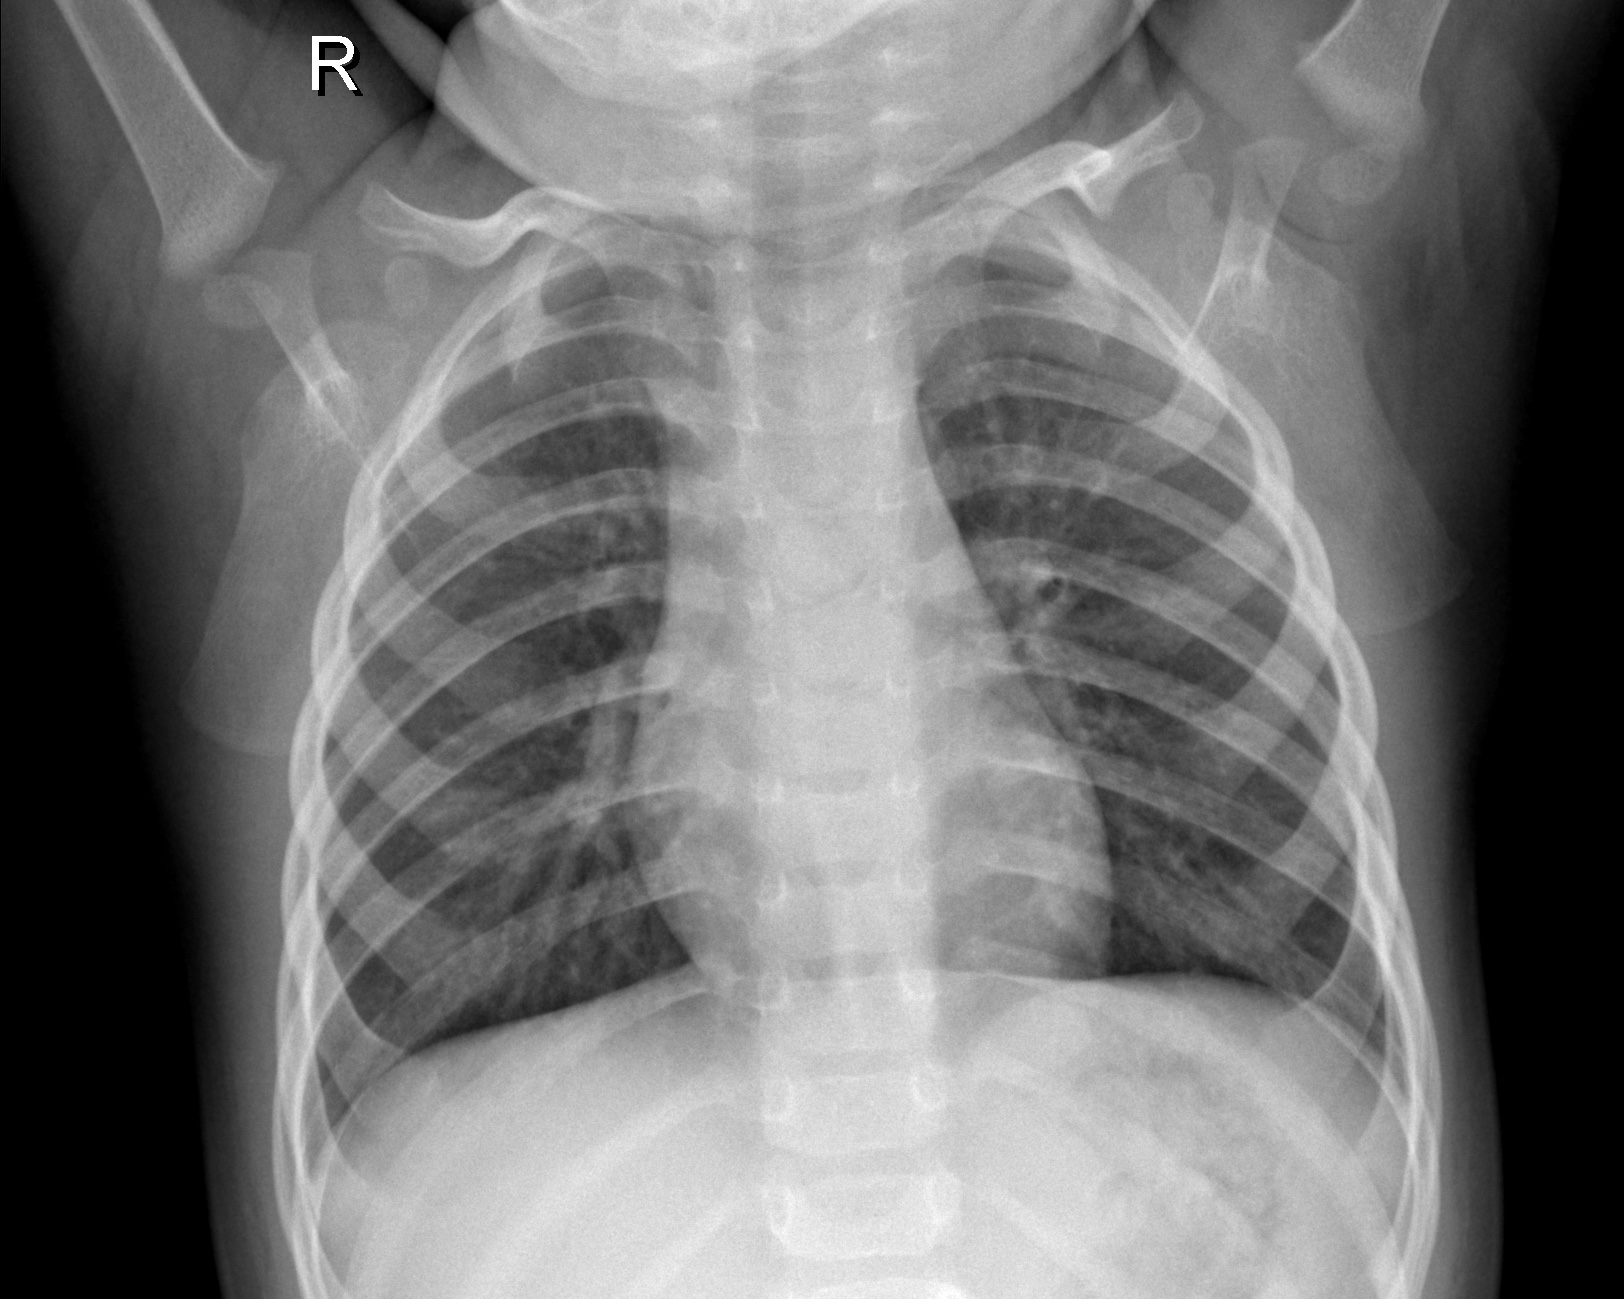
Diagnosis: NORMAL